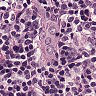
Metastatic tissue present: no